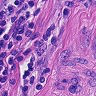
Metastatic tissue present: yes